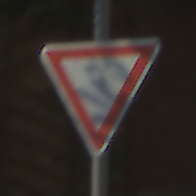
Verkehrszeichen: VorfahrtGewaehren
Umgebung: Outdoor, Suburban
Tageszeit: Midday
Wetter: Clear
Licht: Natural
Jahreszeit: NotSpecified
Kontrast: HighContrast